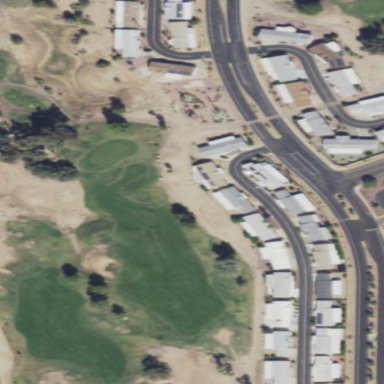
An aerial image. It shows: Scenic golf fairway.